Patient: sex M, age 51
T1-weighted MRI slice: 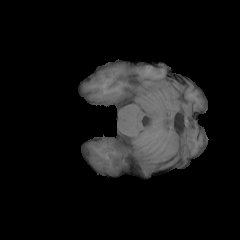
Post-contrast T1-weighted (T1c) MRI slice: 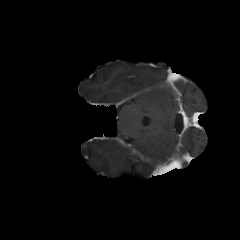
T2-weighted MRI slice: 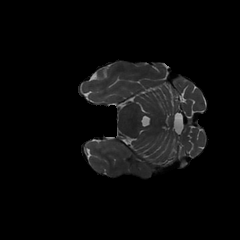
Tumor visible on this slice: no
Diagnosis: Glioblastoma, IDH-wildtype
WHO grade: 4